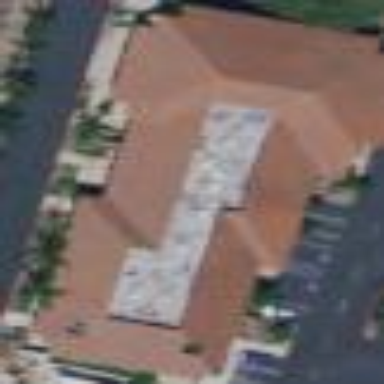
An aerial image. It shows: Commercial building.